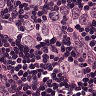
Metastatic tissue present: yes